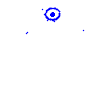
Particle: pion